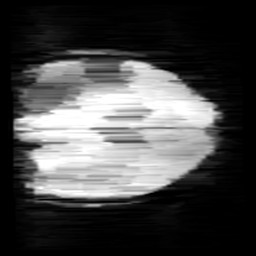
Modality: minIP
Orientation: coronal
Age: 9
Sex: female
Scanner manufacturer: siemens
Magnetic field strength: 3 T
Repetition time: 0.027 s
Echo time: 0.02 s